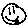
Label: smiley face